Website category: movie
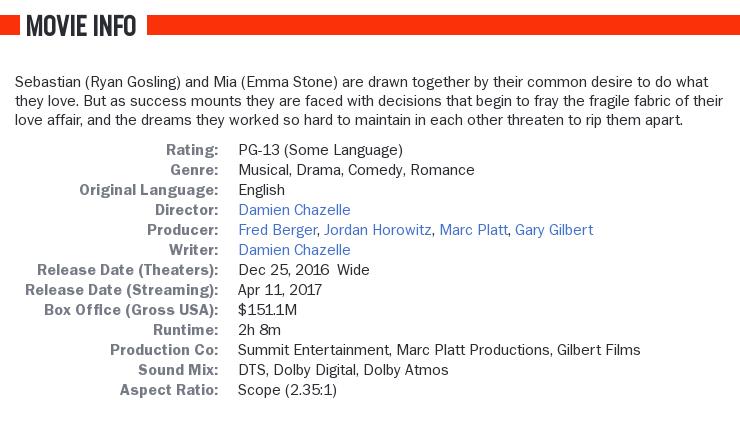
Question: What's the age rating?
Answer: PG-13 (Some Language)

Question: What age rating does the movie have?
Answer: PG-13 (Some Language)

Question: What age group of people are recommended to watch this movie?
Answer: PG-13 (Some Language)

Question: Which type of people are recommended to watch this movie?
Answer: PG-13 (Some Language)

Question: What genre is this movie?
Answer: musical, drama, comedy, romance

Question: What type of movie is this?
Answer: musical, drama, comedy, romance

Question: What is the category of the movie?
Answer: musical, drama, comedy, romance

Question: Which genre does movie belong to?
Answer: musical, drama, comedy, romance

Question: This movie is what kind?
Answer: musical, drama, comedy, romance

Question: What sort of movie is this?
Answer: musical, drama, comedy, romance

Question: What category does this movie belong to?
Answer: musical, drama, comedy, romance

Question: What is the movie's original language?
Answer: English

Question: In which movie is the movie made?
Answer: English

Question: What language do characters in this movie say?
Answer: English

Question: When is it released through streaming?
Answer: Apr 11, 2017

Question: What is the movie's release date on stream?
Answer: Apr 11, 2017

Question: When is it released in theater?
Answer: Dec 25, 2016 wide

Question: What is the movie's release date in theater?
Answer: Dec 25, 2016 wide

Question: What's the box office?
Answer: $151.1M

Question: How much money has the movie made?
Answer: $151.1M

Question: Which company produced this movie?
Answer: Summit Entertainment, Marc Platt Productions, Gilbert Films

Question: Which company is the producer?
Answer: Summit Entertainment, Marc Platt Productions, Gilbert Films

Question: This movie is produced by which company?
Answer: Summit Entertainment, Marc Platt Productions, Gilbert Films

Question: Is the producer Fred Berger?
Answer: yes

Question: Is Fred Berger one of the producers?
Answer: yes

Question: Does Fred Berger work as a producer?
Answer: yes

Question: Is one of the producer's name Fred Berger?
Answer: yes

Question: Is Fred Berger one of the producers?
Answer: yes

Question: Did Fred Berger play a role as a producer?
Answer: yes

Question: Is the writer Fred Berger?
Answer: no

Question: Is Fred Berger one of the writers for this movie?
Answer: no

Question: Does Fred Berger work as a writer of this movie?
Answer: no

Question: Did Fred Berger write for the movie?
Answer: no

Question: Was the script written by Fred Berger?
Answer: no

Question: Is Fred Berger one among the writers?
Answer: no

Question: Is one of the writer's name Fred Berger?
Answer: no

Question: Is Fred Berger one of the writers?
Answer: no

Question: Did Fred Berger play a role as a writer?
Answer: no

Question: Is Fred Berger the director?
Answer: no

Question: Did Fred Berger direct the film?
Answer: no

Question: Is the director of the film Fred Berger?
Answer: no

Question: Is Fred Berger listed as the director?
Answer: no

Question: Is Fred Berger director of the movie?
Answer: no

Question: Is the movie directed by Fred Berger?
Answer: no

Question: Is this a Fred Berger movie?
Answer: no

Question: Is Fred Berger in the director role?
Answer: no

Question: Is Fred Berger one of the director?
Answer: no

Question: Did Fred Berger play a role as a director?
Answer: no

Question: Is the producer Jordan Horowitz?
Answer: yes

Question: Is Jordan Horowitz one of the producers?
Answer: yes

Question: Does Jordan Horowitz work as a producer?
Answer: yes

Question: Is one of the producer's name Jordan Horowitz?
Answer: yes

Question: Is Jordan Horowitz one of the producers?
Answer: yes

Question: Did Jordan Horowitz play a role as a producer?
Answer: yes

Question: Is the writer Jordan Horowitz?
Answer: no

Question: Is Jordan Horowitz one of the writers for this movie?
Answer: no

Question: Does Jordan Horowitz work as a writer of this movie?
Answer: no

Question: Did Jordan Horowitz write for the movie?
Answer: no

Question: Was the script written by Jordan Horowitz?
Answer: no

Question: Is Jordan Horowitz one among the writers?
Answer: no

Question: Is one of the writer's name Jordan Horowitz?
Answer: no

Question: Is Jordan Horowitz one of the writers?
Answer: no

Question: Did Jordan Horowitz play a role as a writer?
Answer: no

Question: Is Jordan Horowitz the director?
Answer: no